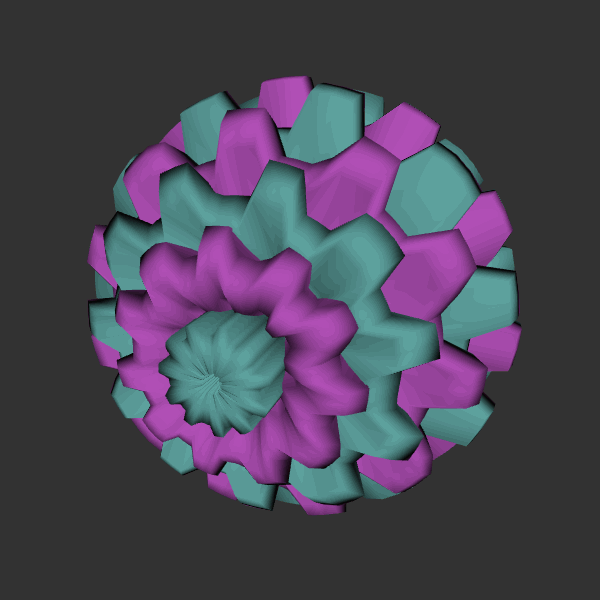
Background: dark